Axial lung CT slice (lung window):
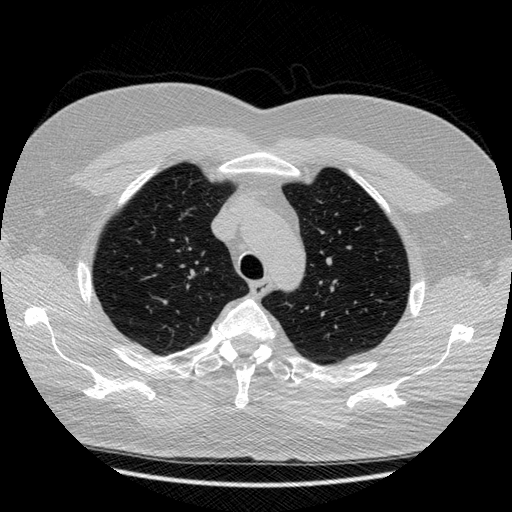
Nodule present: no